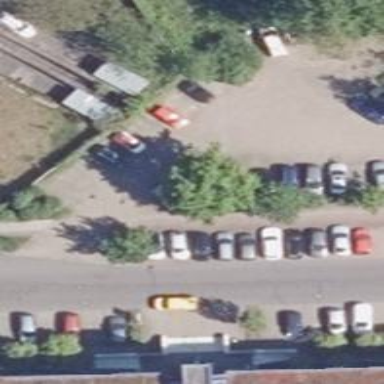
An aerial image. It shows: Asphalt parking aisle off service road.